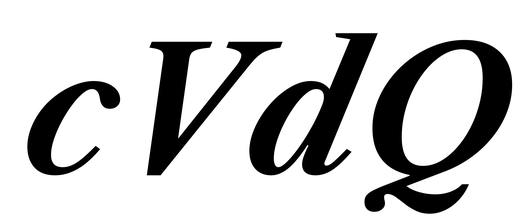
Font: LibreCaslonText-Italic_Bold_Italic